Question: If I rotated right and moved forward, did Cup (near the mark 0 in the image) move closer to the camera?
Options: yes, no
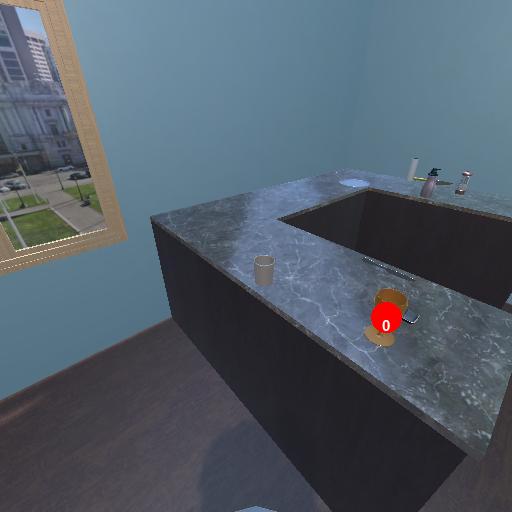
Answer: yes